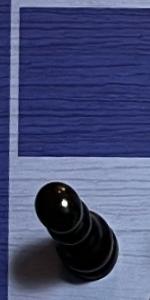
Label: Pawn_Black